Field crop: tomato
Growth stage: 2
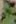
Species: solanum